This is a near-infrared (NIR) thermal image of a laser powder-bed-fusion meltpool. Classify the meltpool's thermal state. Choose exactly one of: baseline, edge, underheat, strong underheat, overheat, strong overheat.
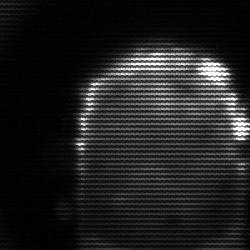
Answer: baseline